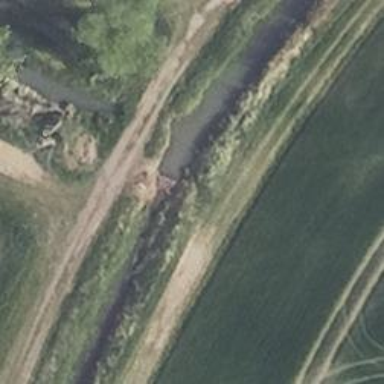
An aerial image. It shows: Culvert tunnel.